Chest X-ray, PA view. Patient: 48 years old, sex M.
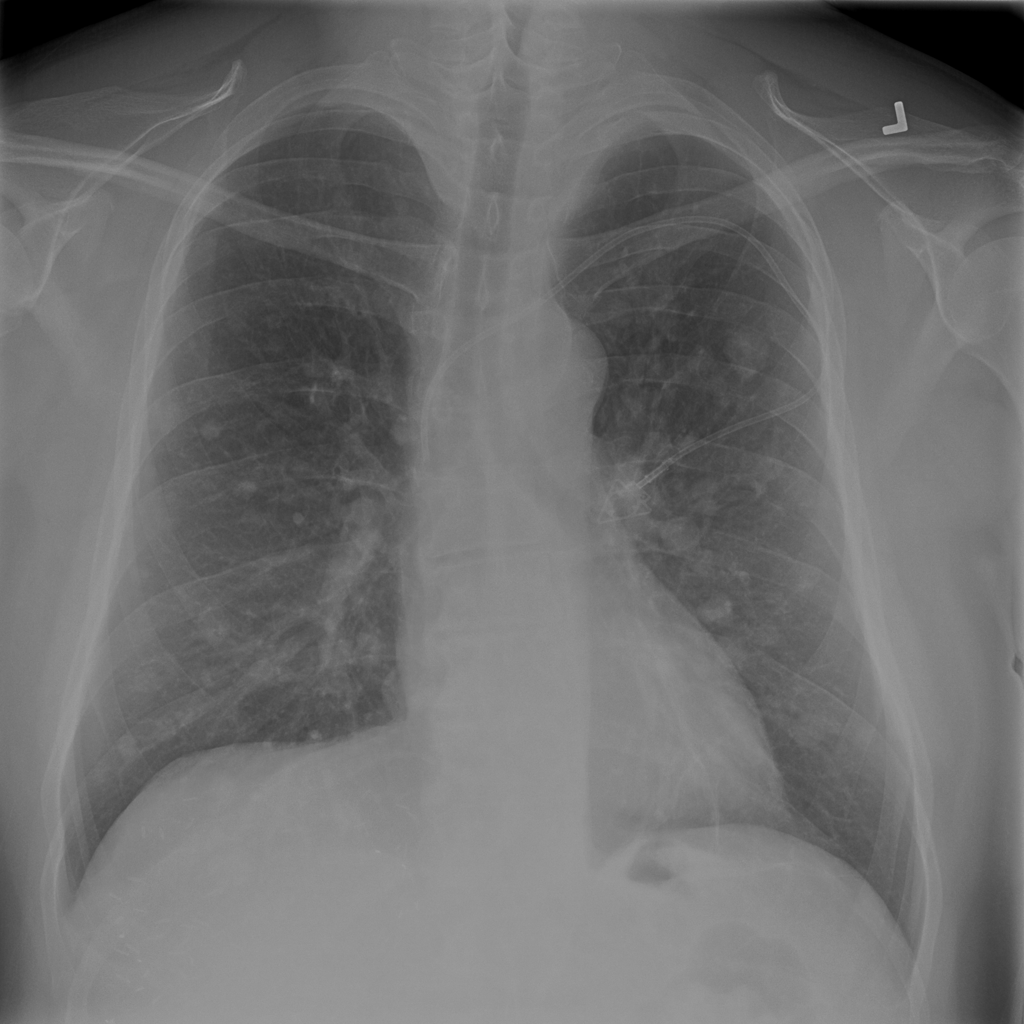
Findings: Nodule